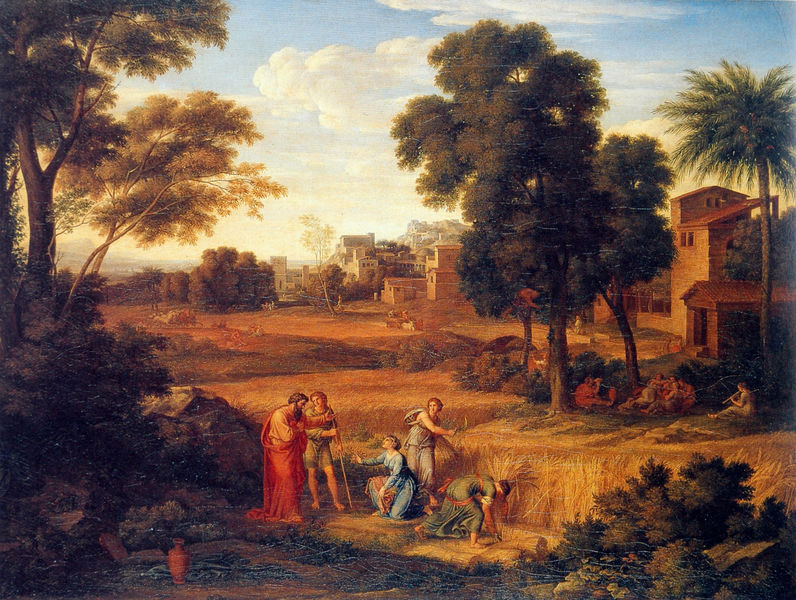
Titel: Landschaft mit Ruth und Boas
Künstler: Joseph Anton Koch
Standort: Kopenhagen
Institution: Thorvaldsens Museum
Schlagwörter: baum, blau, blätter, felsen, gemälde, gruppe, himmel, laub, mann, schatten, umhang, wasser, weiß, wolken, bäume, fluss, frauen, gelb, grün, landschaft, menschen, ocker, sitzen, stadt, teich, ufer, äste, braun, fenster, frau, grau, hintergrund, kleid, kleider, licht, männer, orange, reden, schwarz, stroh, stützen, szene, dach, gebäude, gras, haus, rot, wiese, wolke, beige, fest, gesellschaft, gespräch, leute, rock, bart, architektur, barock, bibel, falten, historie, stehen, bild, bach, baumstamm, feld, gräser, horizont, häuser, natur, stamm, weide, zweige, busch, büsche, gebüsch, kirche, sonne, sträucher, gewand, stoff, familie, gewänder, klassizismus, vater, musik, pflanzen, renaissance, wald, arbeit, bauern, pferde, stock, szenerie, amphore, amphoren, engel, keramik, krug, ton, vase, hellblau, ruhen, italien, ort, stab, acker, arbeiten, ernte, feldarbeit, garben, getreide, heu, korn, lehm, sammeln, trocken, weizen, fels, gebirge, dorf, dächer, herbst, idylle, pause, picknick, rast, figuren, staffage, stämme, essen, musizieren, palme, junge, abendrot, waldrand, gefäß, antike, bücken, moses, orient, religion, ideal, mauerwerk, zypresse, feldarbeiter, sichel, landscaft, baun, knien, mythologie, sonnig, rom, römer, flöte, christus, jesus, mauern, blua, schneiden, kniend, mittelalter, historienmalerei, knieen, sonnenschein, landschafft, junger, hain, siedlung, landwirtschaft, historiengemälde, menschengruppe, poussin, heiliger, palmen, himel, balu, heilige, dürer, ähren, mediterran, wanderstab, jünger, taufe, israel, jerusalem, hirte, hirten, biblisch, flöten, astgabel, bau, rasten, sense, bitten, tonkrug, josef, herscher, staffagefiguren, römisch, bäuerlich, fromm, ankommen, lagern, heuballen, pilger, ideallandschaft, ernten, wunder, abraham, ernste, mähen, giorgione, arkadisch, klima, begrüßen, bsense, dorfrand, herbs, keramit, morgendland, poussain, pussin, städchen, warmes klima, ugen, anweisung, schnitterin, baumschatten, 1600, flötenspielerin, buccolisch, haäsuer, antiker, wil, strohernte, historisierende gewänder, arrbeit, mittelgrnd